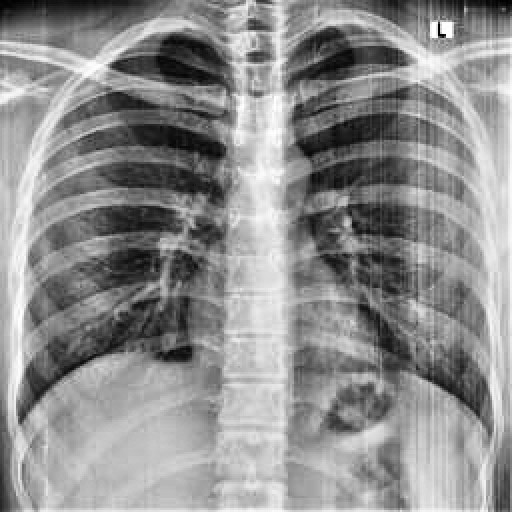
Finding: NORMAL